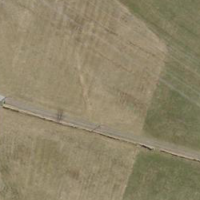
EUNIS habitat code: 24
Species observed at this site:
Lathyrus pratensis
Colchicum autumnale